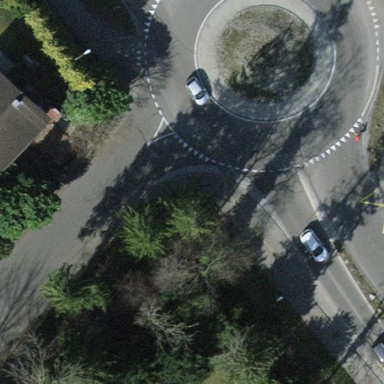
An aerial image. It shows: Secondary road with asphalt surface leading to roundabout.